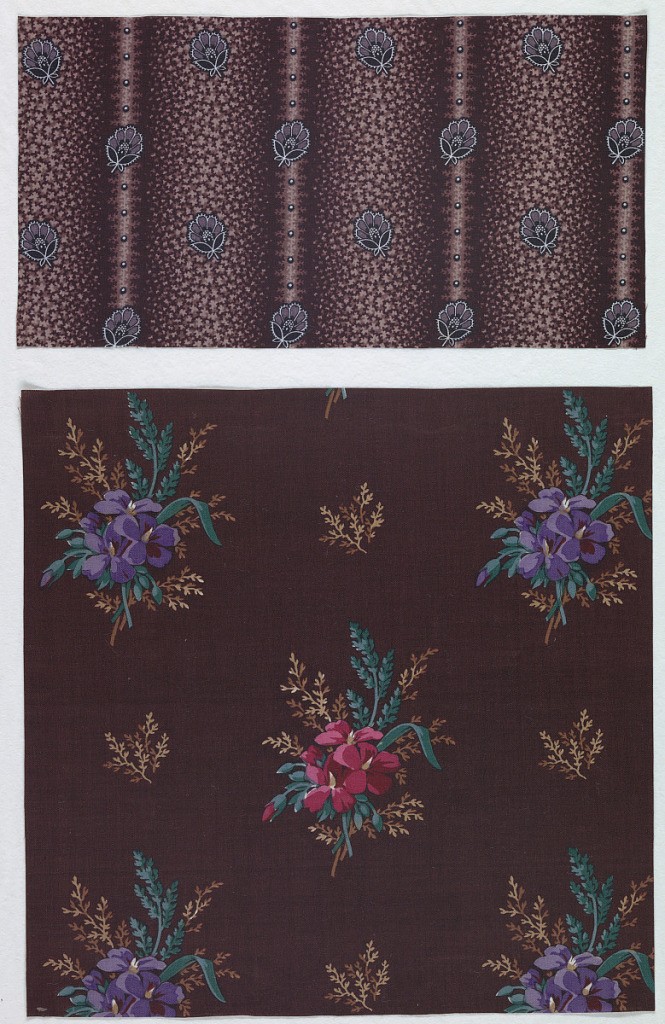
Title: Textile
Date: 19th century
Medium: printed
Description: One of seven pages from a printed fabric sample book.
Side one has been removed from the page, has two components
Side two consists of six pieces attached to the page.